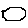
Label: hexagon